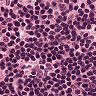
Metastatic tissue present: no